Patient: sex F, age 78
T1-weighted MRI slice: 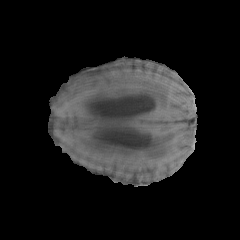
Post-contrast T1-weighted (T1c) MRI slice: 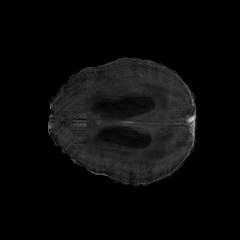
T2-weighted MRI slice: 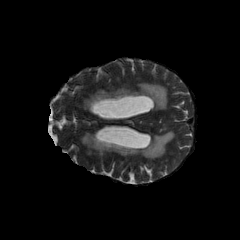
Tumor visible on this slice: no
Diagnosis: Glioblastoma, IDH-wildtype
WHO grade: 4